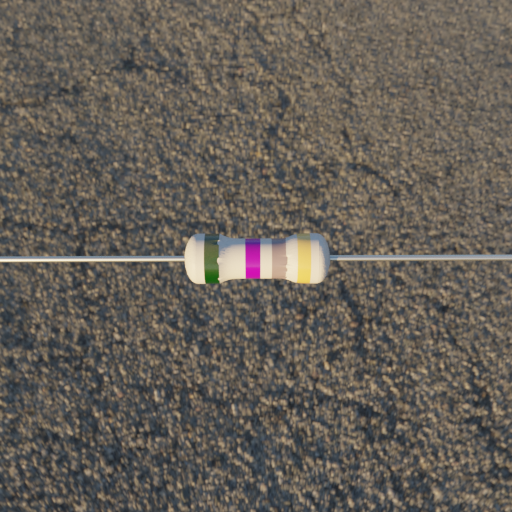
Resistor colour bands (in order): black, violet, gray, gold